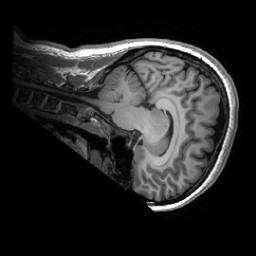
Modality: T1w
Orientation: sagittal
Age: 30
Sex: female
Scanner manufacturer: ge
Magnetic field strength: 3 T
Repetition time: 0.0073 s
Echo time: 0.003 s